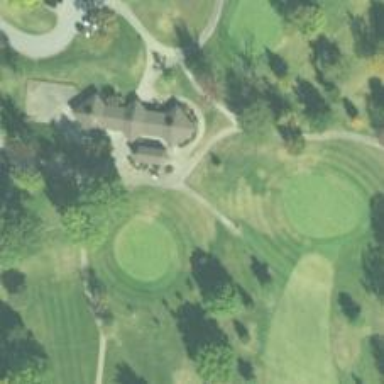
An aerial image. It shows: Path designated for golf carts.